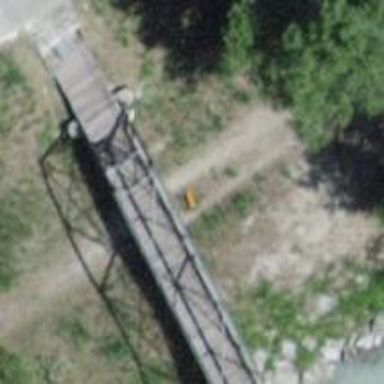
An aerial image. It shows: View of pole with roofed pipeline marker.